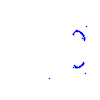
Particle: proton